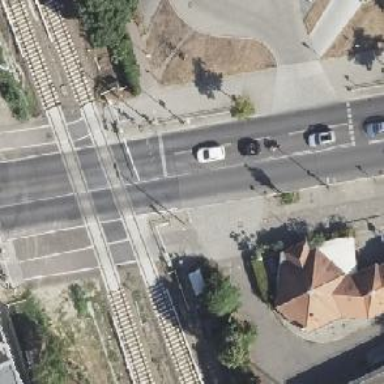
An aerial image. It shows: Full barrier at railway crossing.